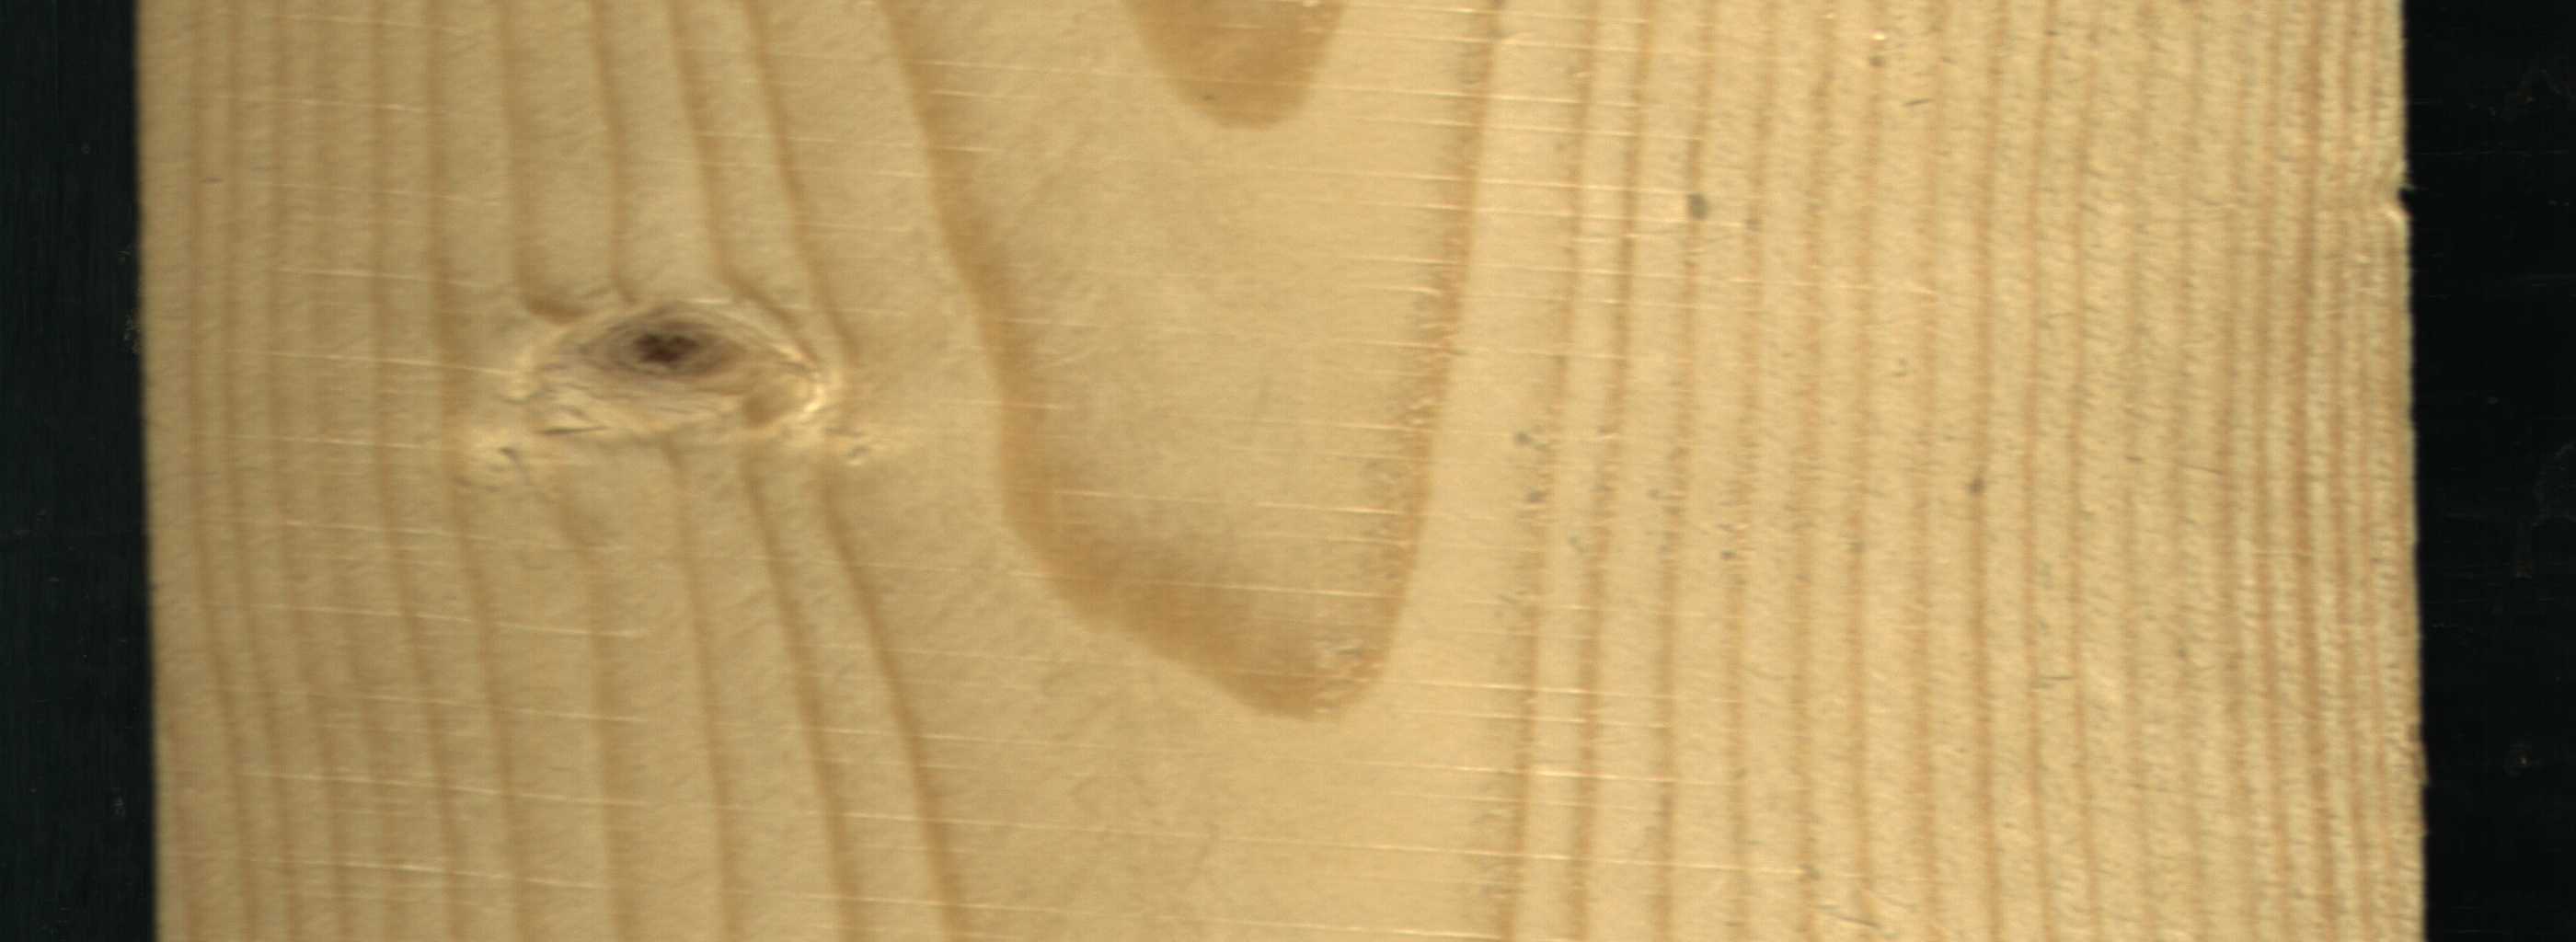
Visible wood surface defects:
Live_Knot